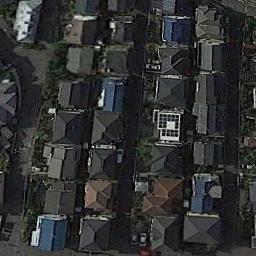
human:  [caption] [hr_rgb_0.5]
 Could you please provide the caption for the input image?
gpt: The dense residential is next to the road .

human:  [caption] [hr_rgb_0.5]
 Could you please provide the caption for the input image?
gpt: Many roads and neatly arranged houses in densely populated areas .

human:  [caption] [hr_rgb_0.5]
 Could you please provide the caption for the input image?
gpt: The domicile is about the same size .

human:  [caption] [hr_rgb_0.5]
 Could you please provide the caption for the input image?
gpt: A dense residential area has lots of houses with different colors of roofs .

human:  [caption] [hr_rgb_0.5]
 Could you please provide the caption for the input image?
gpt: A dense residential area with many black houses arranged neatly .